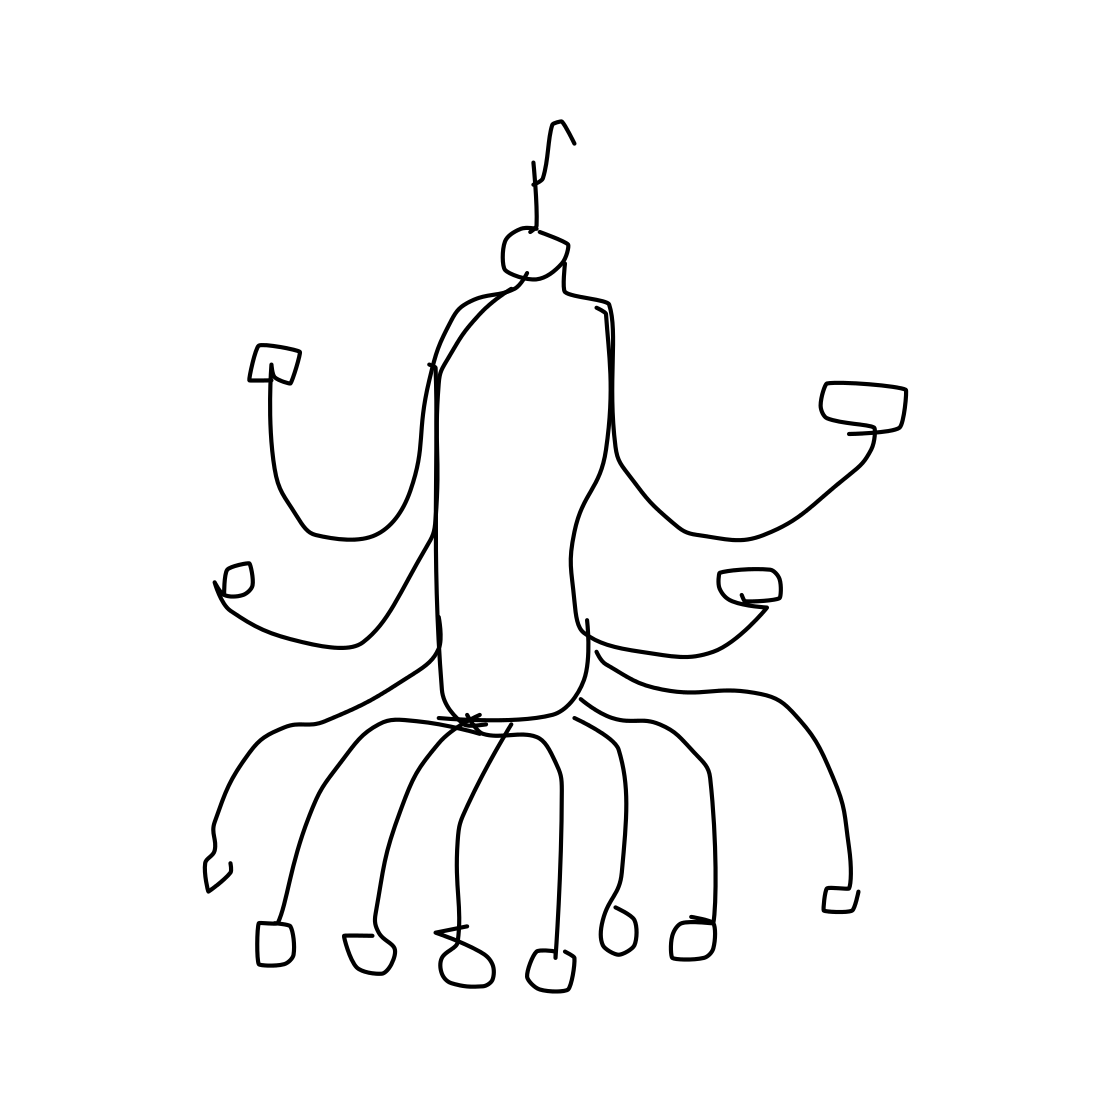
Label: chandelier